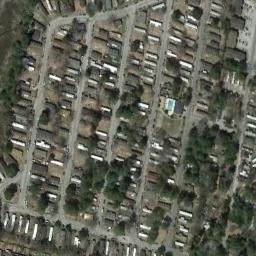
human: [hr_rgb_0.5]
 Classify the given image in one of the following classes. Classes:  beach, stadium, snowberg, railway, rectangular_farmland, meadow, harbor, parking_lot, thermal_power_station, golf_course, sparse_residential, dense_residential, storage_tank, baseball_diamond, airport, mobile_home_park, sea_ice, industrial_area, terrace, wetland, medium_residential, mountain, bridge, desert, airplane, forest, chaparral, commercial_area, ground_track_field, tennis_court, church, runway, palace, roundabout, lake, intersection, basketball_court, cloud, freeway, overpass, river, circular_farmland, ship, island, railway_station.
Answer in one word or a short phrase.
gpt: mobile_home_park